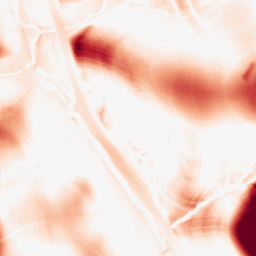
Category: morphological
Decomposition family: morphological
Decomposition parameters: operation: opening
size: 50
Upsampling method: sinc_blackman
Upsampling parameters: scale: 2
kernel_size: 16
Upsampling scale: 2